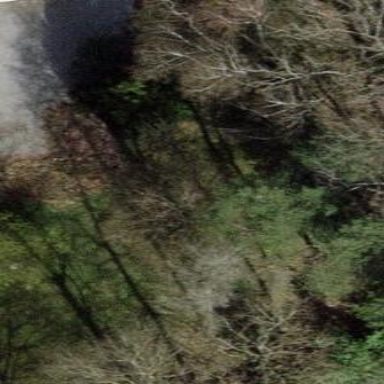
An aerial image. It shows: Mixed woodland with variety of leaf types and cycles.